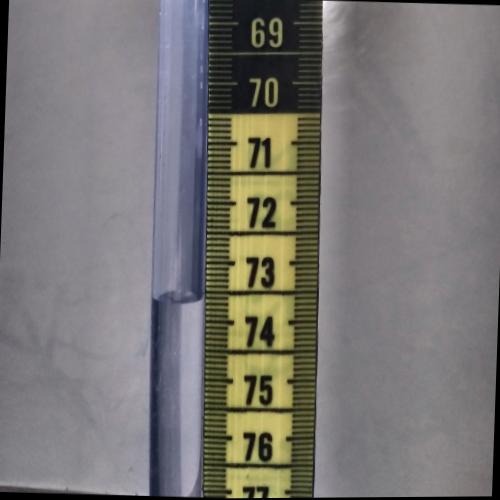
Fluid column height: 73.7 cm